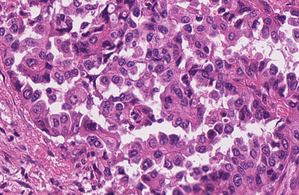
Tumor epithelial tissue: yes
Tumor-associated stroma tissue: yes
Normal tissue: no